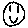
Label: smiley face